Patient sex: F
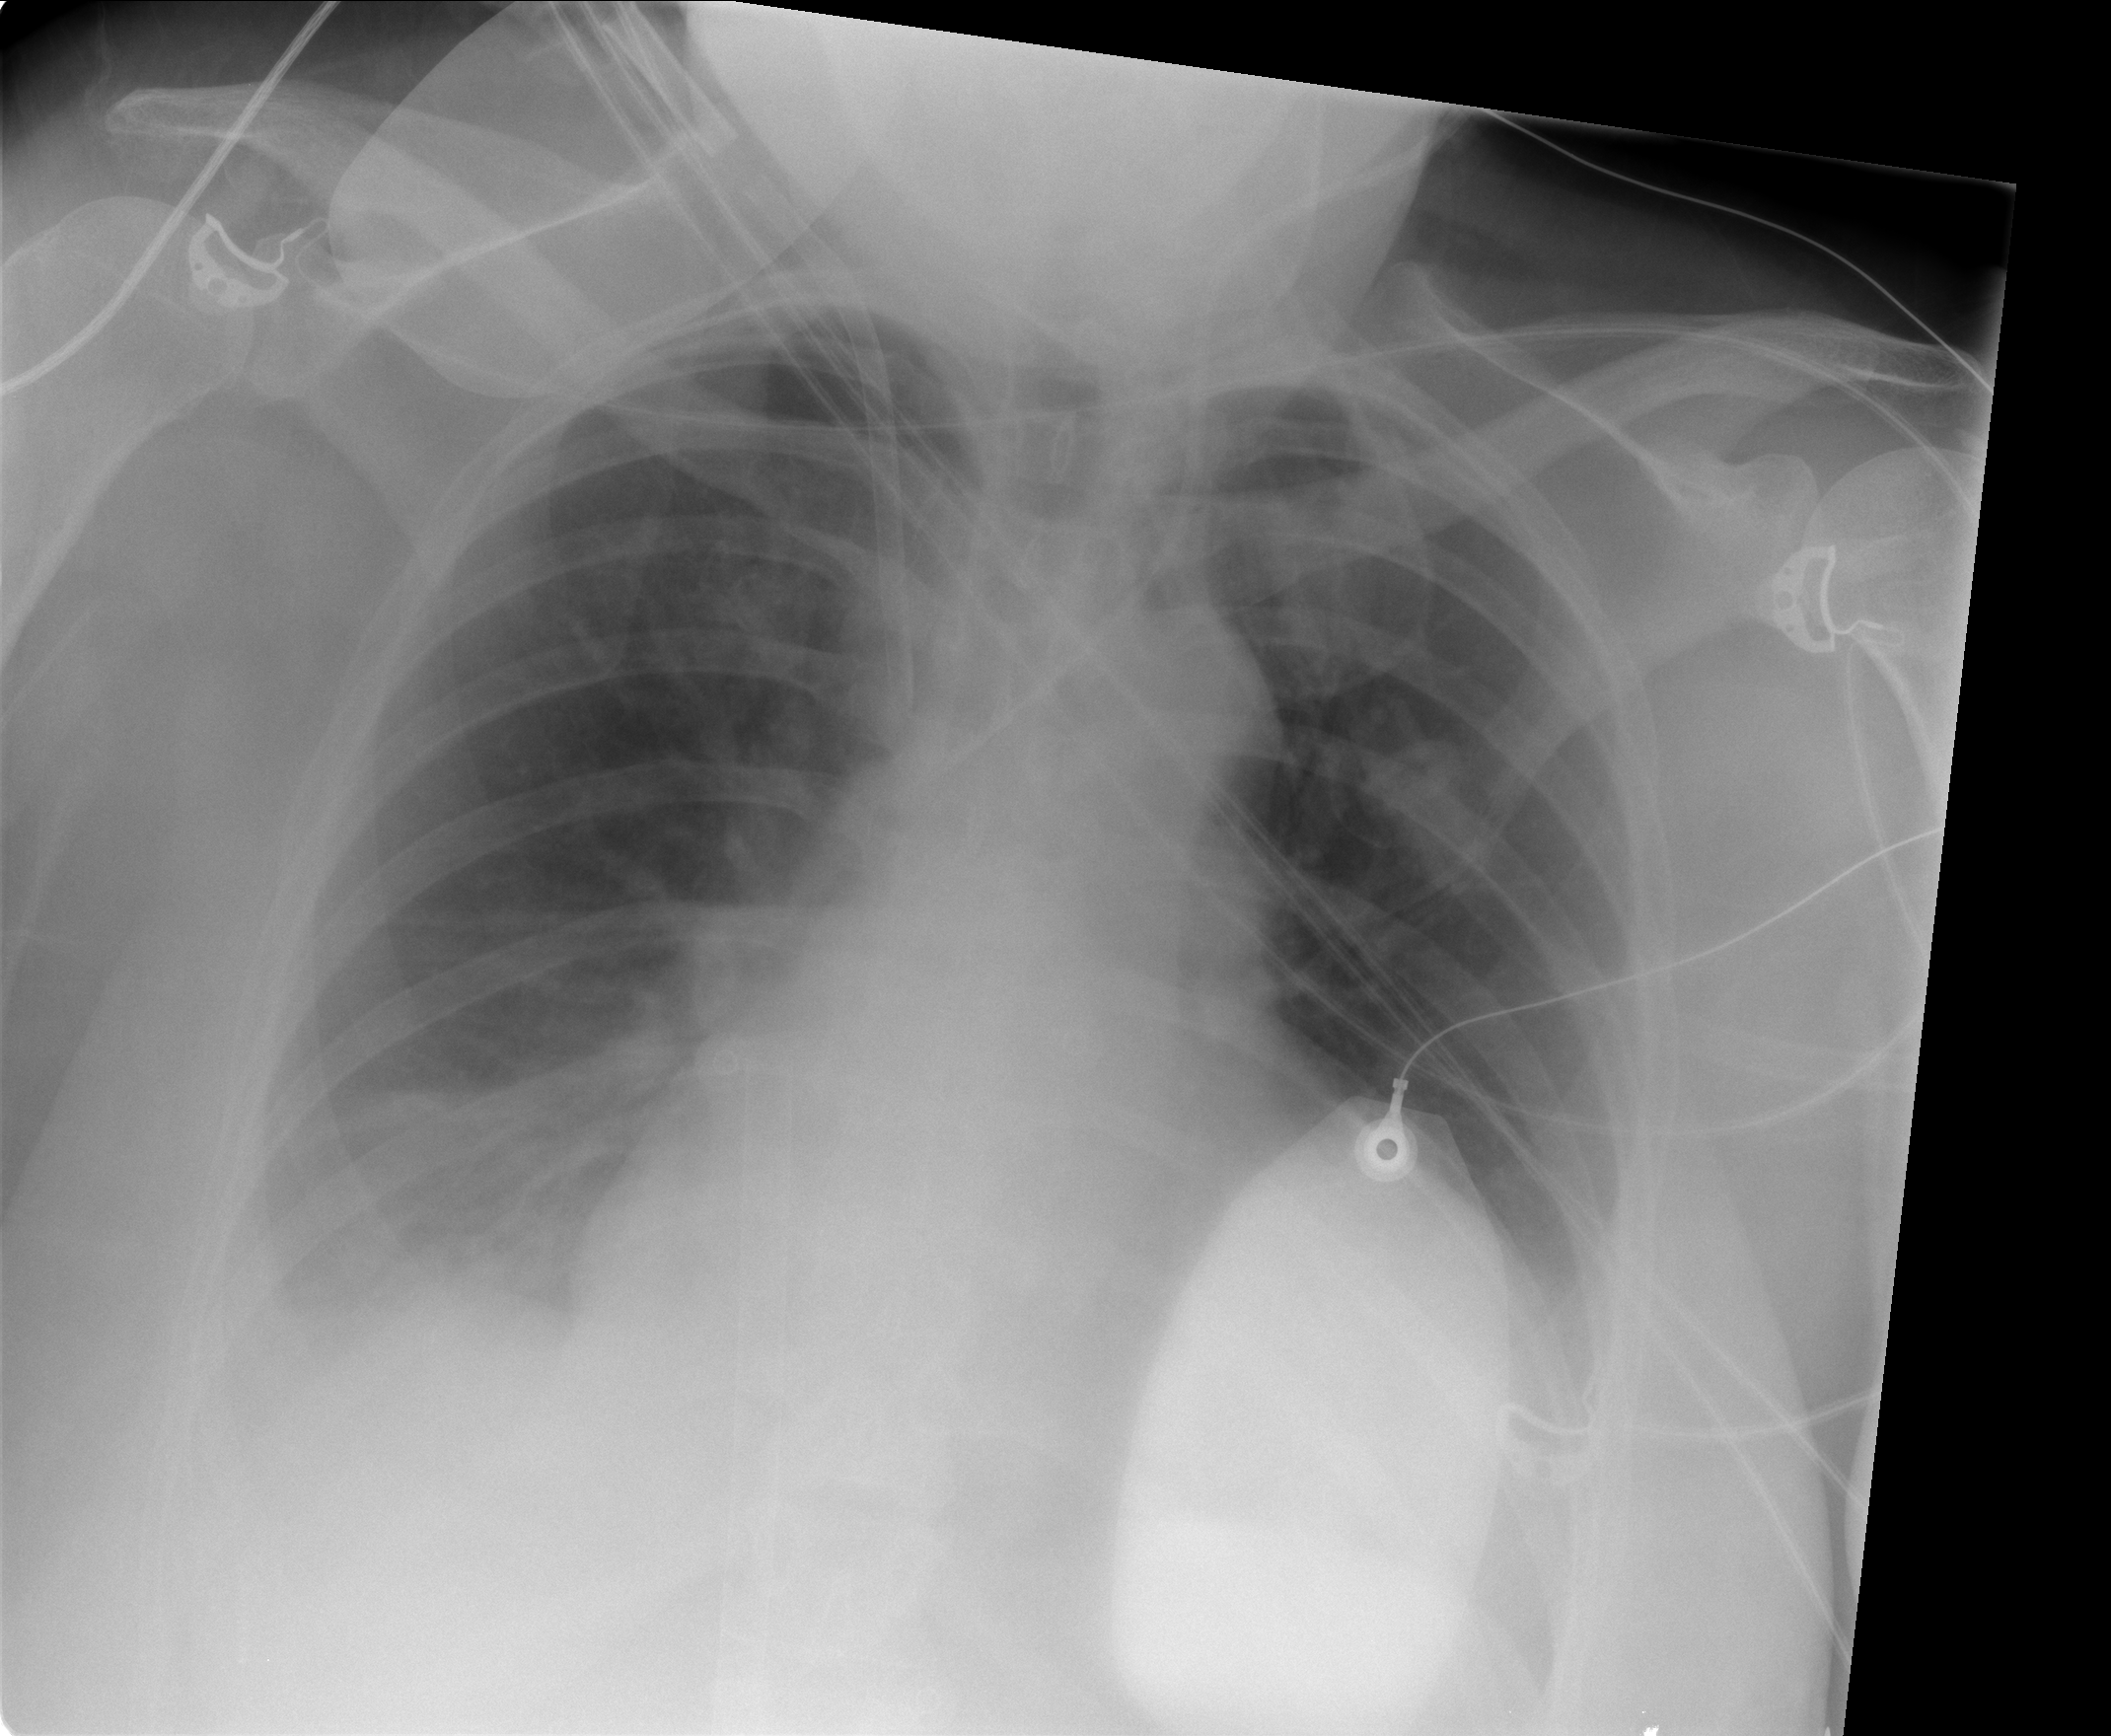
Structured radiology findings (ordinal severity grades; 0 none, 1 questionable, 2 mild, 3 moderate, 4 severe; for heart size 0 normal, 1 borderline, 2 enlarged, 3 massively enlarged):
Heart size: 3
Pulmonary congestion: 2
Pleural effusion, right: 2
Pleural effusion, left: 2
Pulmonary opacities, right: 0
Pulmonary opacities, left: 0
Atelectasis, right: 2
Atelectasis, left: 2